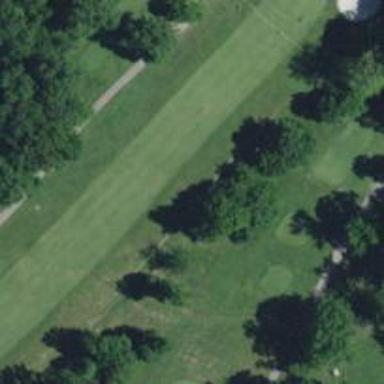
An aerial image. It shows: View of golf hole.